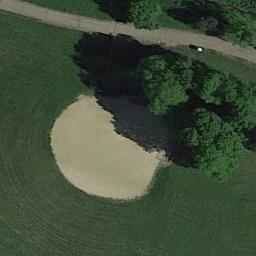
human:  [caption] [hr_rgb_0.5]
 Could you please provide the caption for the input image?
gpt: There is a baseball diamonds in the grass next to the trees .

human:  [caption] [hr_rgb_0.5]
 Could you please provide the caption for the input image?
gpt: A baseball diamond on the lawn with some trees .

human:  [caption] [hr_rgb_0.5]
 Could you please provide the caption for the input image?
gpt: A baseball diamond is next to some trees by the road .

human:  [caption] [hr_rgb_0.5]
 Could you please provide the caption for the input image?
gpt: There are 11 baseball courts in the picture, Four of which are double the others .

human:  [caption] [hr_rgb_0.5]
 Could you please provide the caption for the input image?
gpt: There is one road next to the baseball diamond .